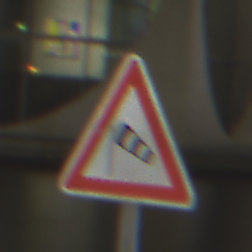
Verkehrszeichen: SeitenwindVonLinks
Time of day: Night
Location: Outdoor (Urban)
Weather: PartlyCloudy
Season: NotSpecified
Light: Artificial